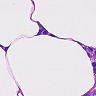
Metastatic tissue present: no